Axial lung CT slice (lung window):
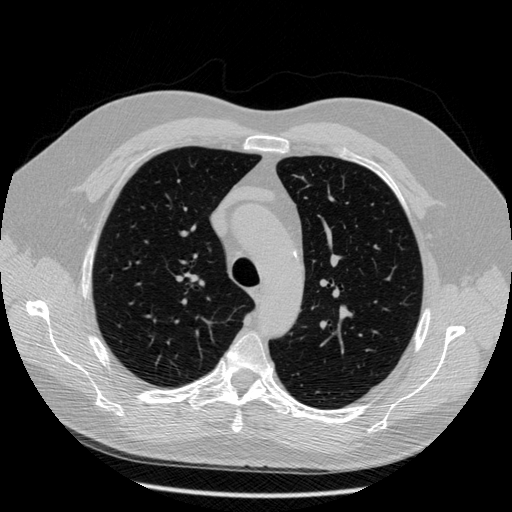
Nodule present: no